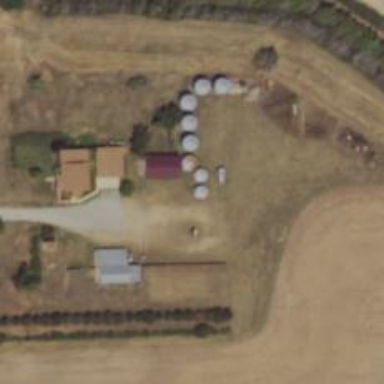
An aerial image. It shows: Silo.